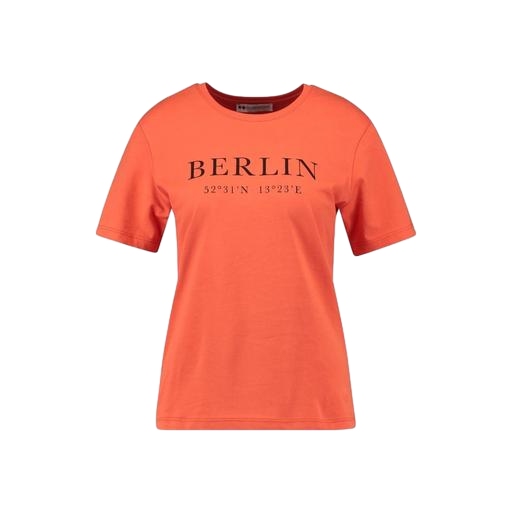
orange lynn shirt, regular t-shirt, mid t-shirt, white background